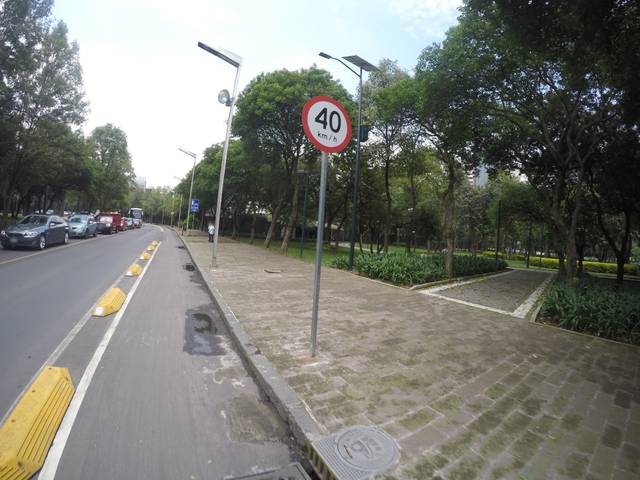
Region: Mexico
Coordinates: 19.425, -99.18